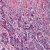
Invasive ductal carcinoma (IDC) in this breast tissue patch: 1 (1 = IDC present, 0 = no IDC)